Chest X-ray. View position: AP
Patient age: 57
Patient sex: F
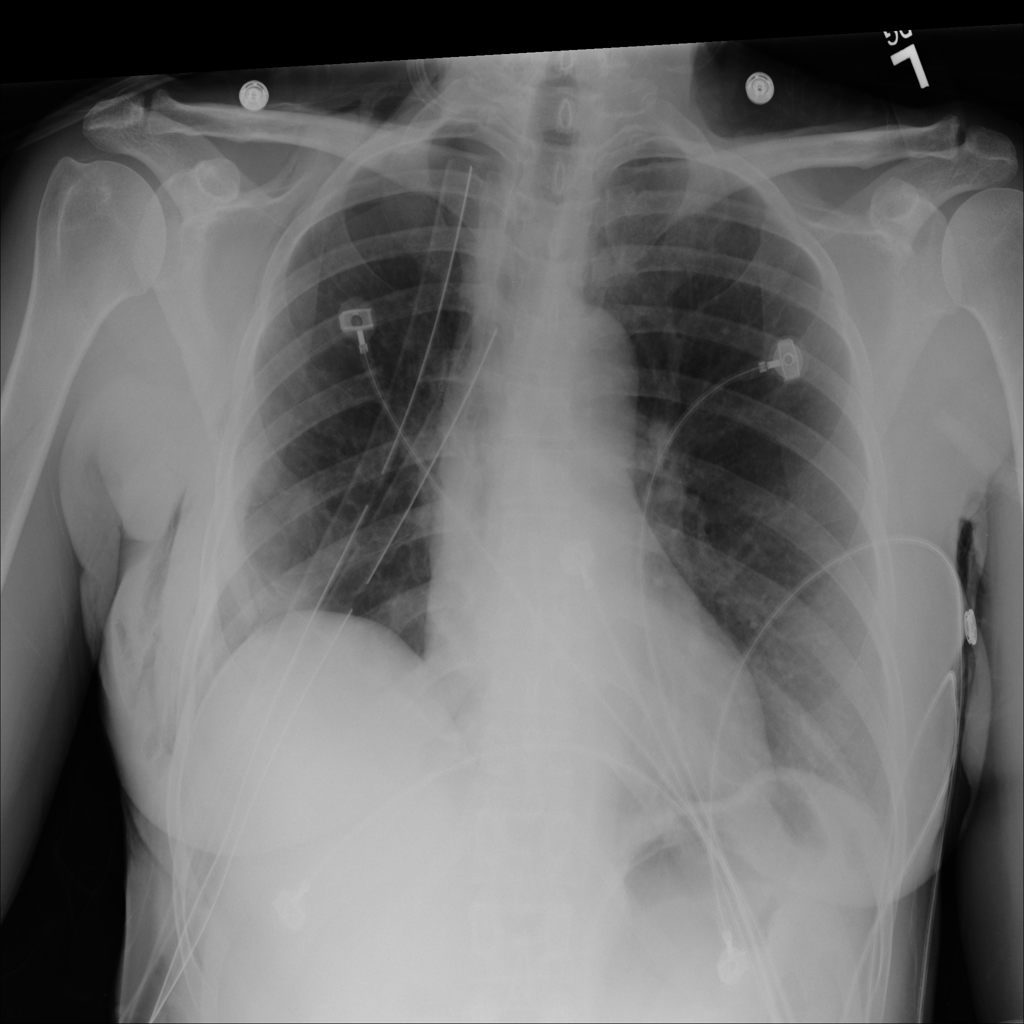
Finding: Pneumothorax